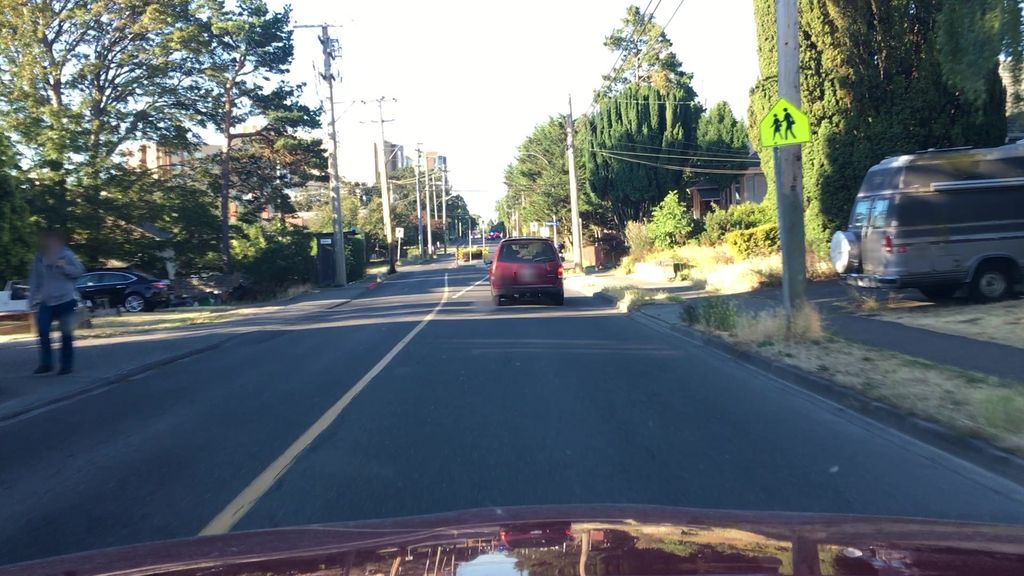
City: victoria